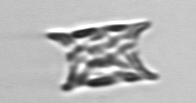
Label: Eucampia